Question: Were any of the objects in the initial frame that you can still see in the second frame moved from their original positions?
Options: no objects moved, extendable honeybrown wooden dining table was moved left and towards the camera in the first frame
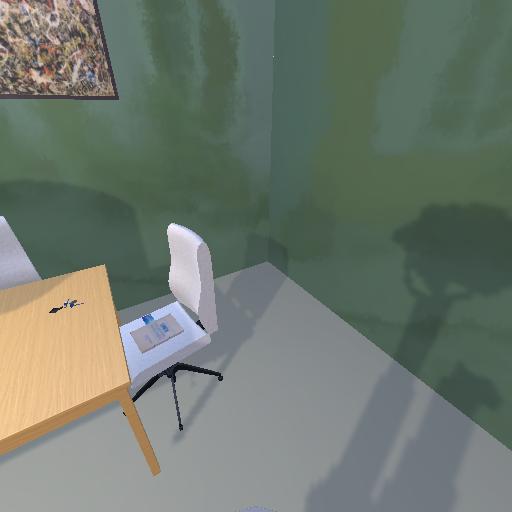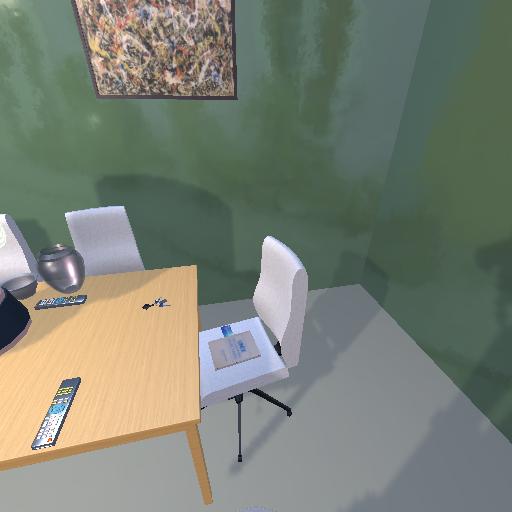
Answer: no objects moved